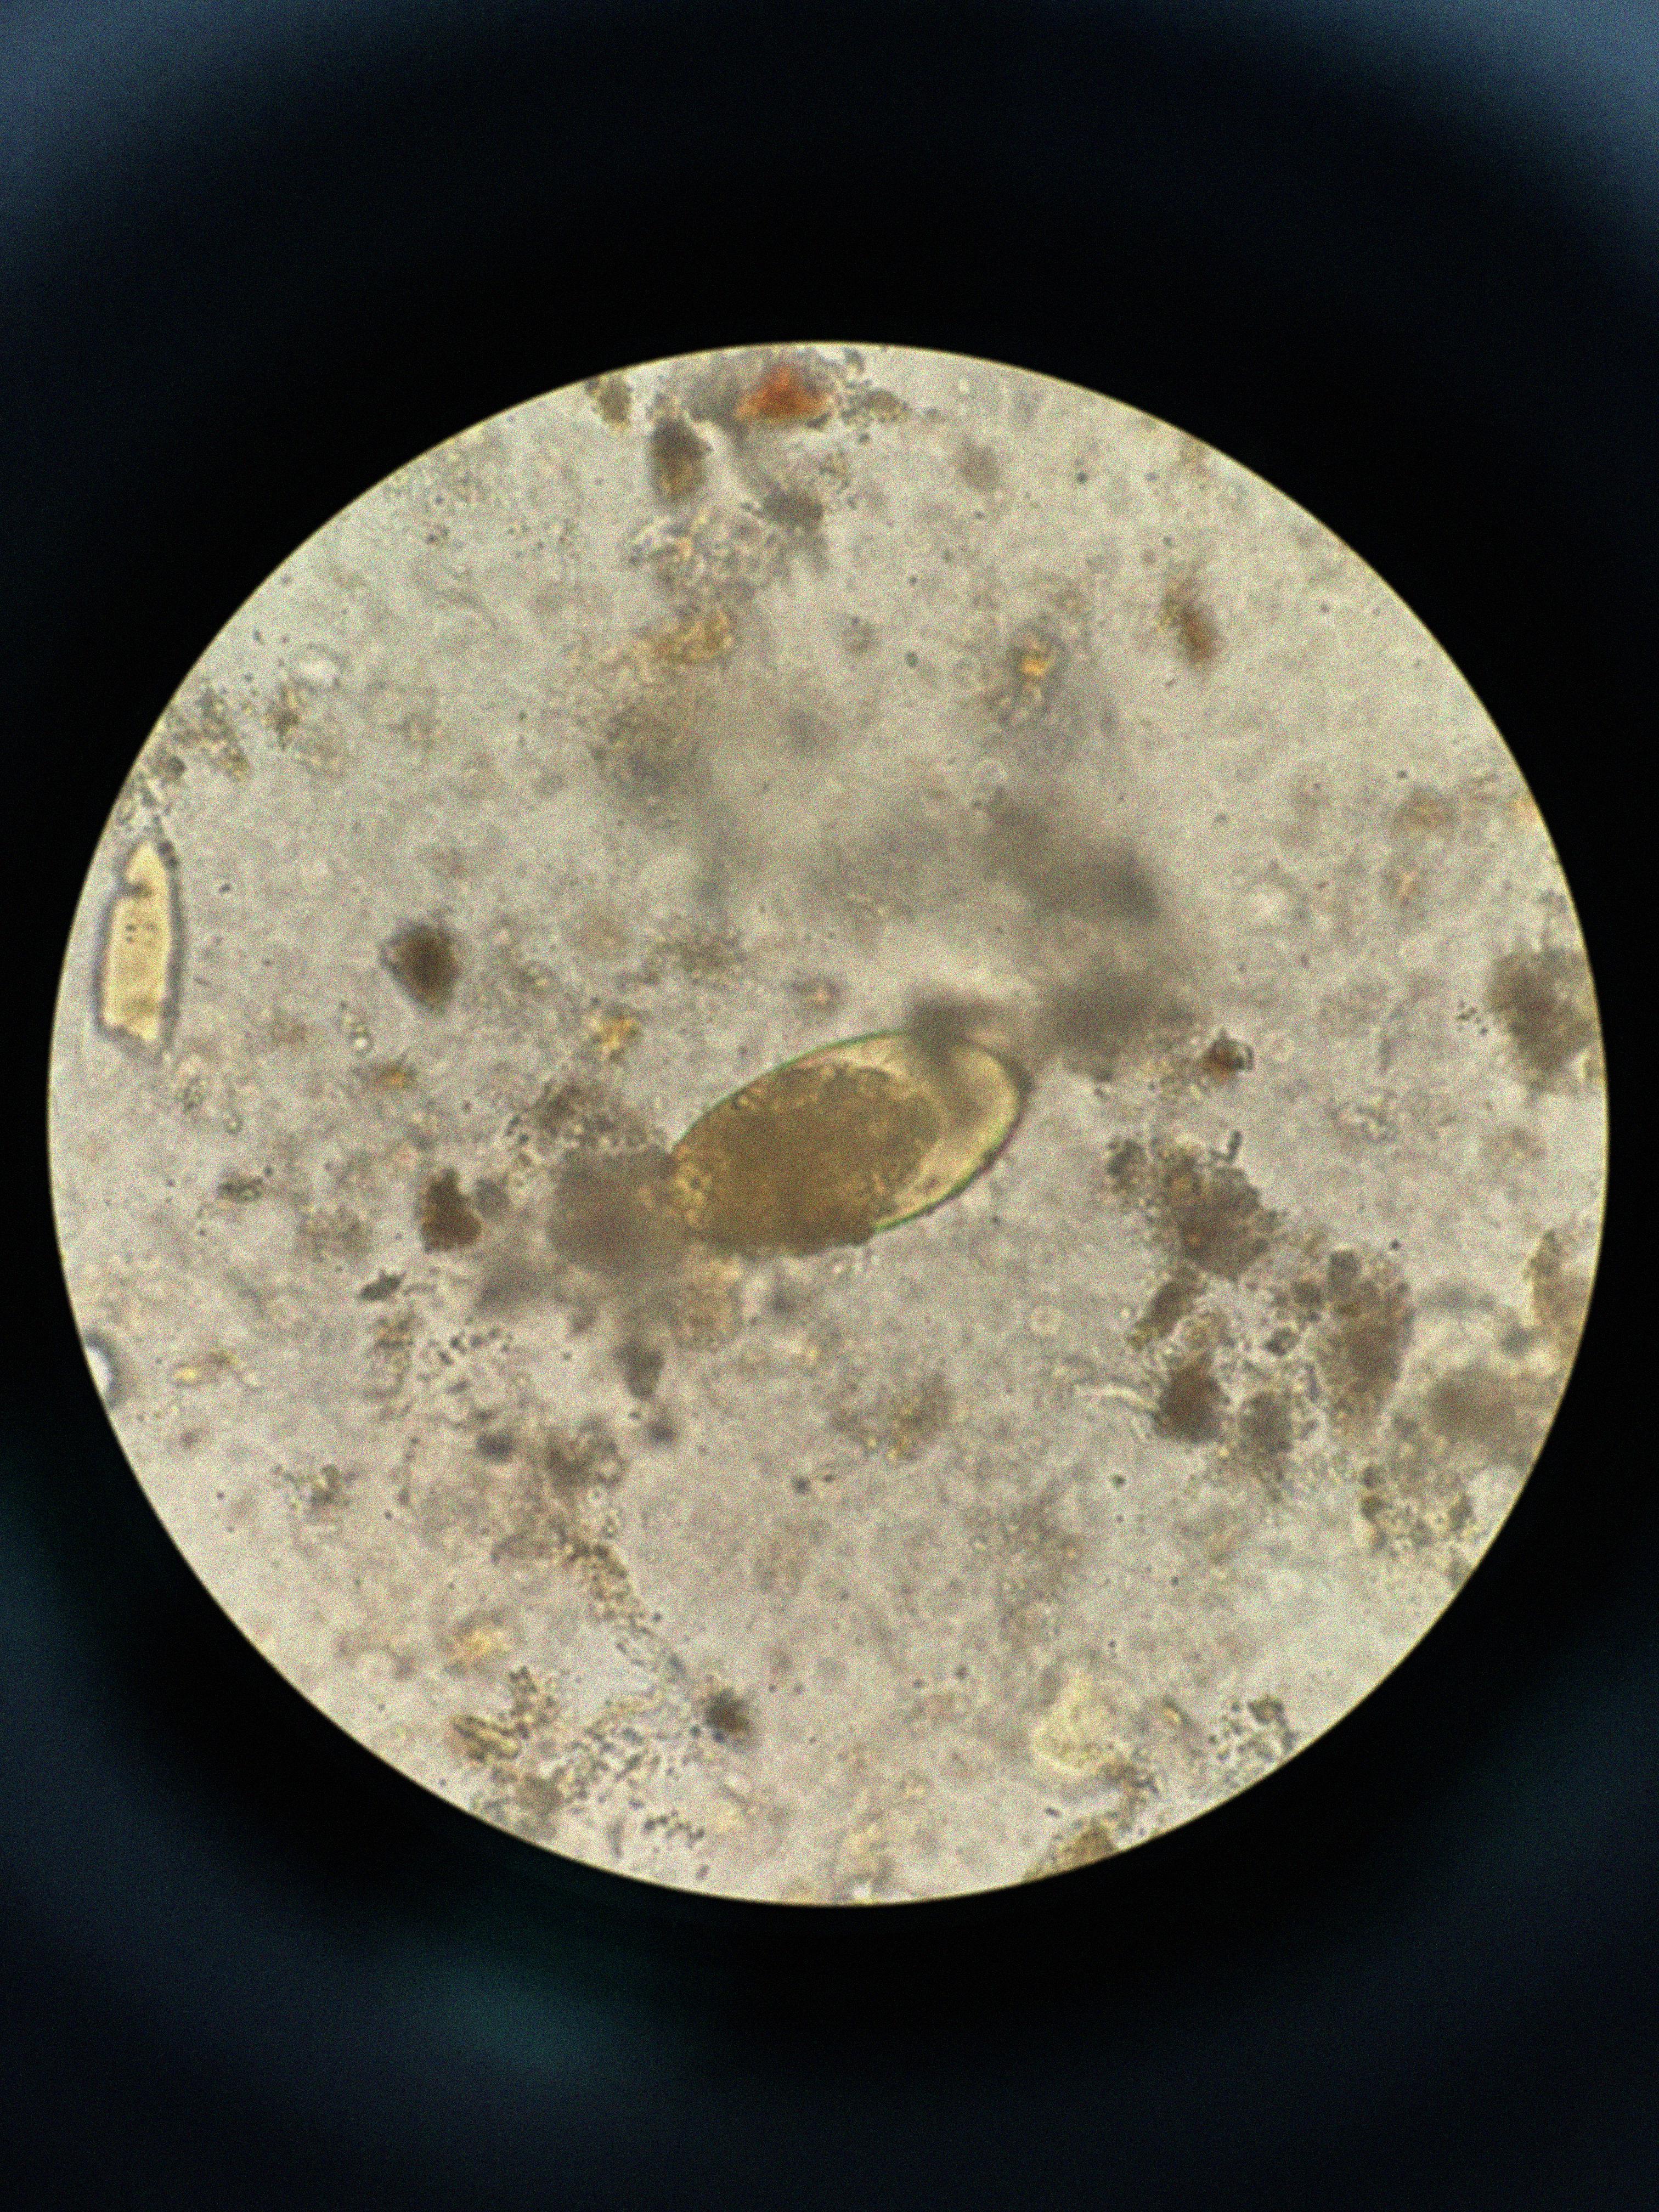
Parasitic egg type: Fasciolopsis buski